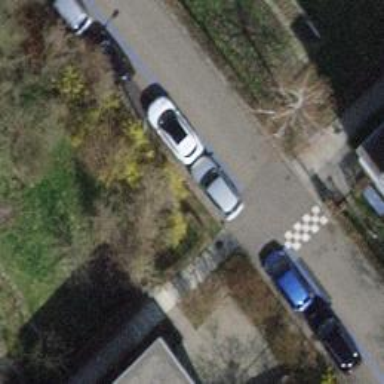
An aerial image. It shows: Asphalt road with traffic calming hump.